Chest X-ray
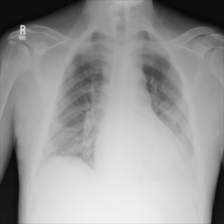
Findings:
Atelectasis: negative
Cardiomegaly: negative
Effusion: negative
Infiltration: negative
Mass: negative
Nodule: negative
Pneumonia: negative
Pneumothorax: negative
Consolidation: negative
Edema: negative
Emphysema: negative
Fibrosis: negative
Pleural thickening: negative
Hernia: negative